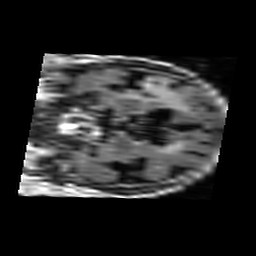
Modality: FLAIR
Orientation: coronal
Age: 75
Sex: male
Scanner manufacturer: philips
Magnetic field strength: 1.5 T
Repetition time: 6 s
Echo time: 0.12 s